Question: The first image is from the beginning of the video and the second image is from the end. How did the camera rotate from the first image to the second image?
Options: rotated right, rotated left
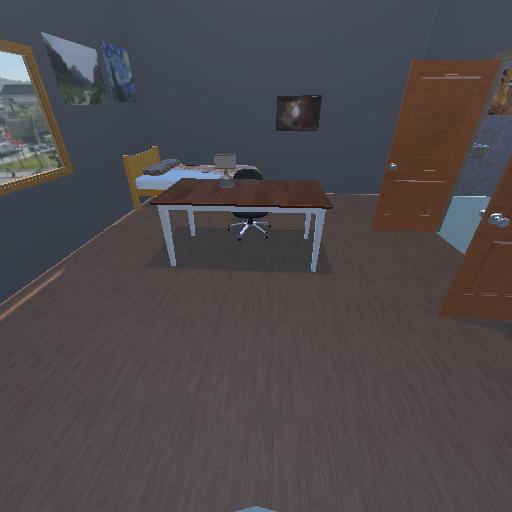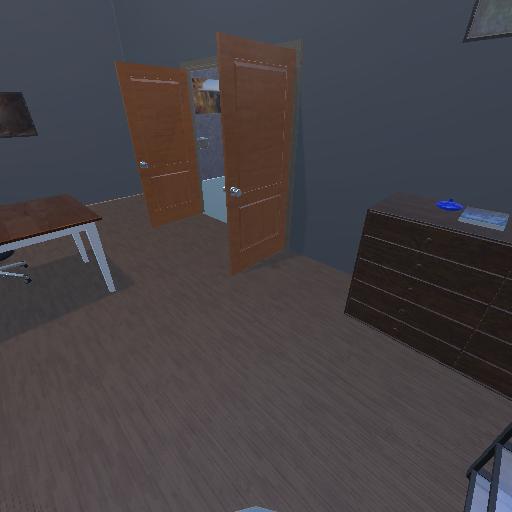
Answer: rotated right